Interaction volume radius: 5 \u00c5
Interaction volume height: 25 \u00c5
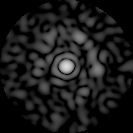
Disorder parameter: 0.841